Interaction volume radius: 10 \u00c5
Interaction volume height: 10 \u00c5
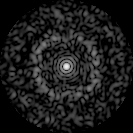
Disorder parameter: 0.8316